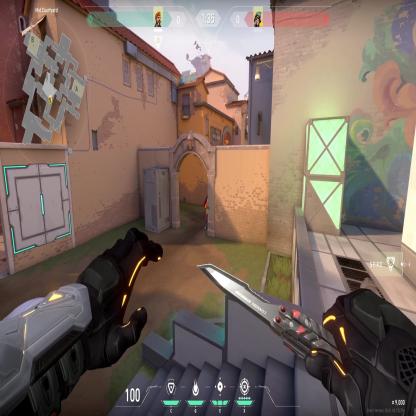
Label: enemy